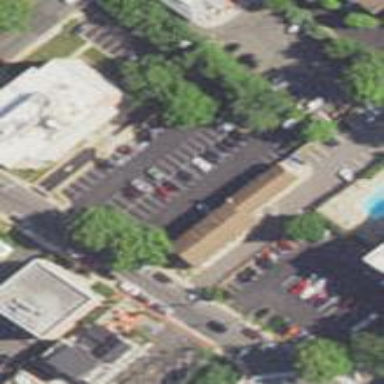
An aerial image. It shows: Commercial area.